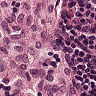
Metastatic tissue present: no